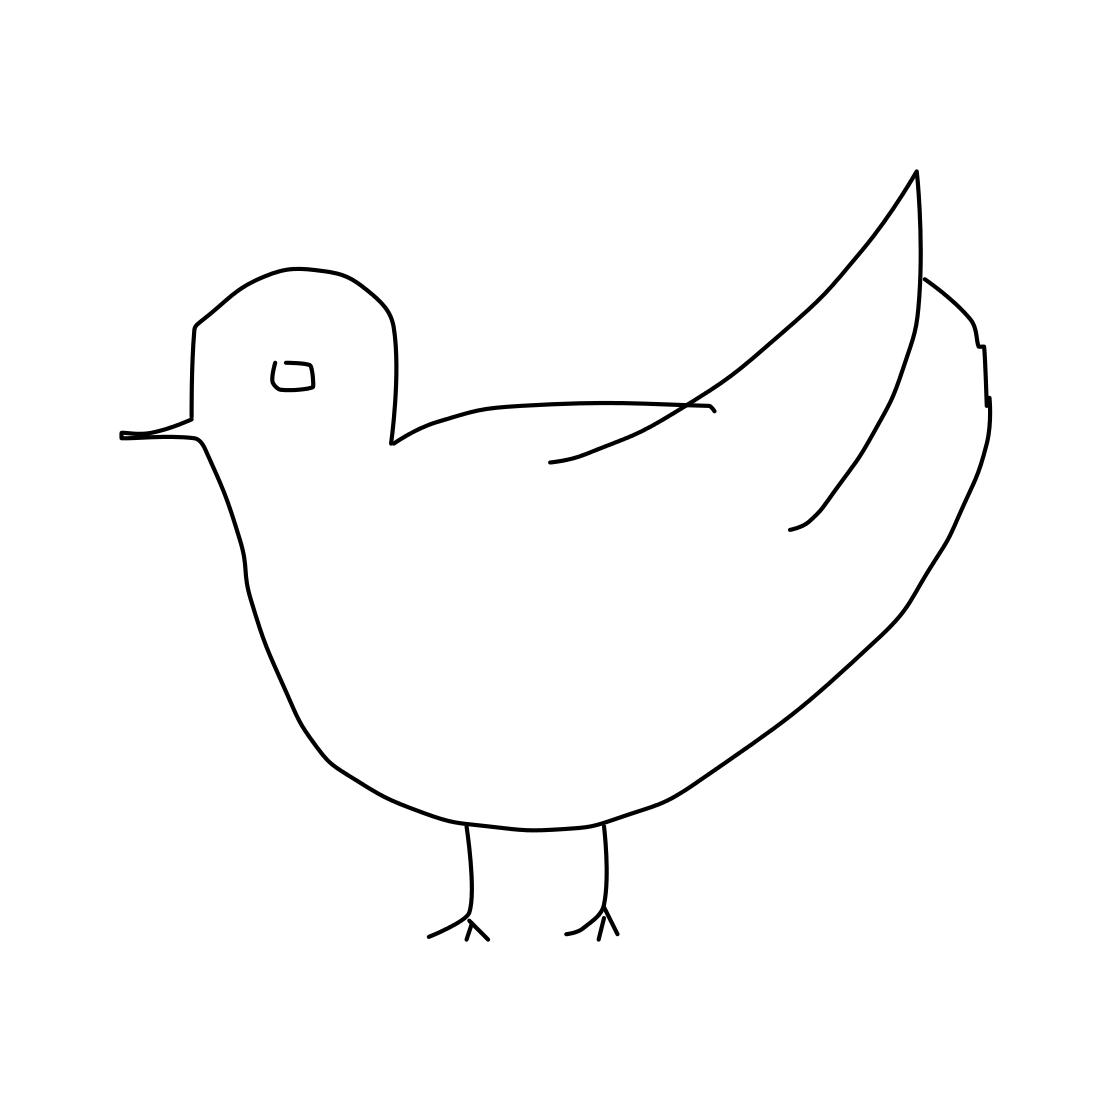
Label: seagull